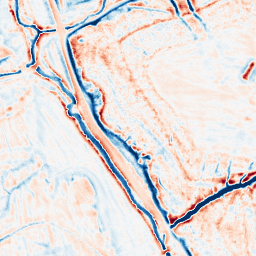
Category: edge_preserving
Decomposition family: bilateral
Decomposition parameters: d: 15
sigma_color: 50
sigma_space: 100
Upsampling method: sinc_hamming
Upsampling parameters: scale: 4
kernel_size: 8
Upsampling scale: 4